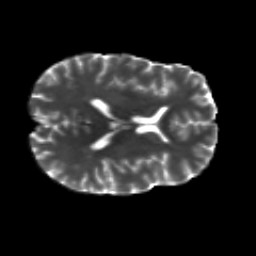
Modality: T2w
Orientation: axial
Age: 26
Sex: male
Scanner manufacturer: siemens
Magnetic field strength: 3 T
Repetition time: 8.8 s
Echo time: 0.085 s